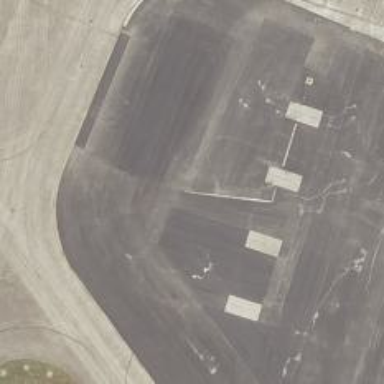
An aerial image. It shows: View of taxiway at the airport.